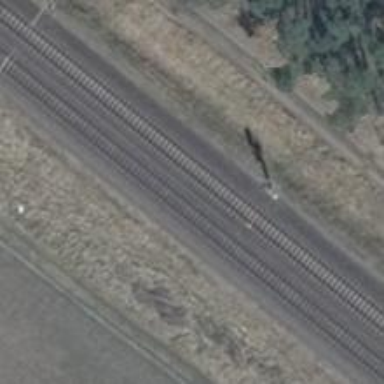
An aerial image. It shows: Railway signal.